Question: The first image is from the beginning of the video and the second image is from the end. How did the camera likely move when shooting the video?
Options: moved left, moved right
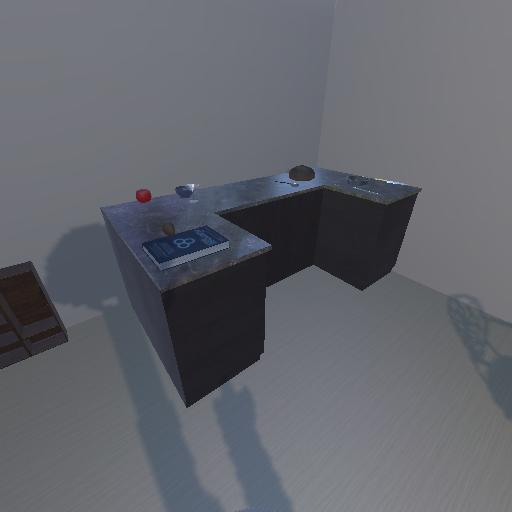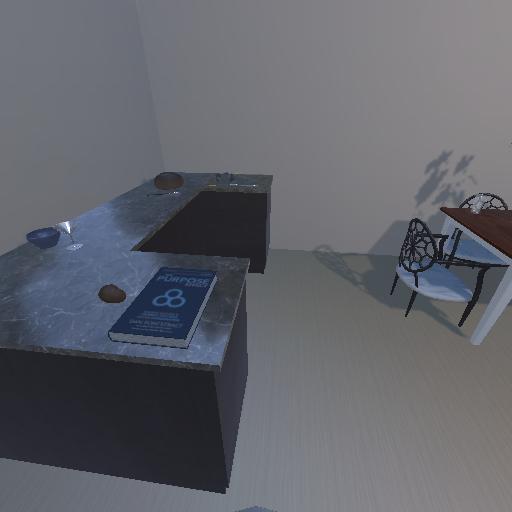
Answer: moved left